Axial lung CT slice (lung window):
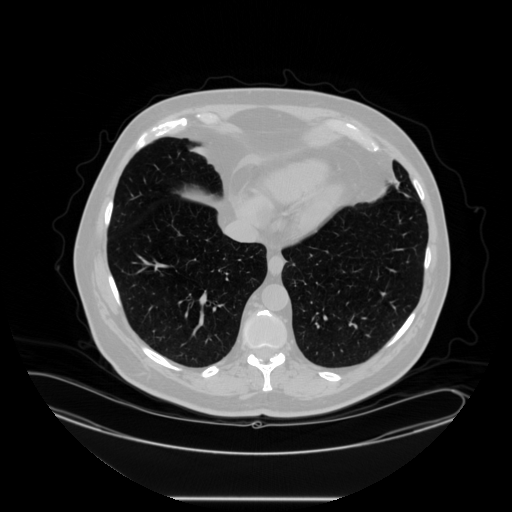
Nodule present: no